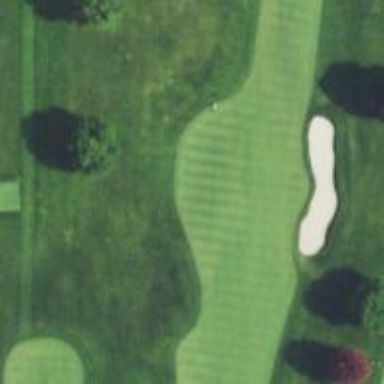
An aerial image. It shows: Golf hole.